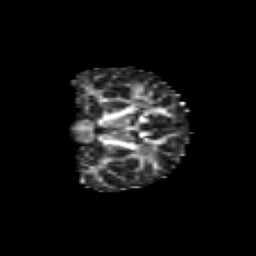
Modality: FA
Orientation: coronal
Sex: male
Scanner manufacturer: siemens
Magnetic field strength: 3 T
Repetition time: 5 s
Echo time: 0.071 s